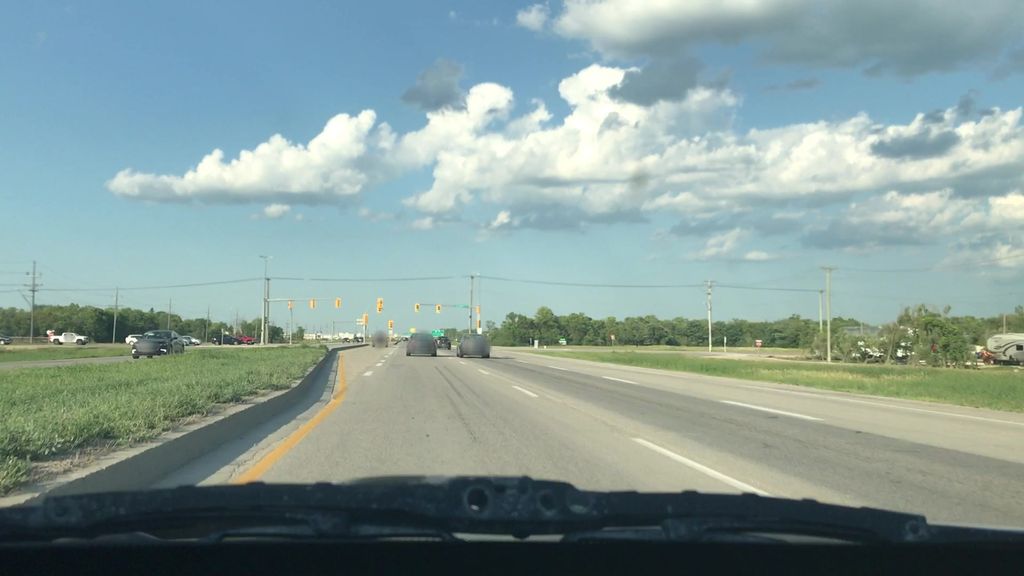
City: winnipeg